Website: lowes
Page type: account-selection
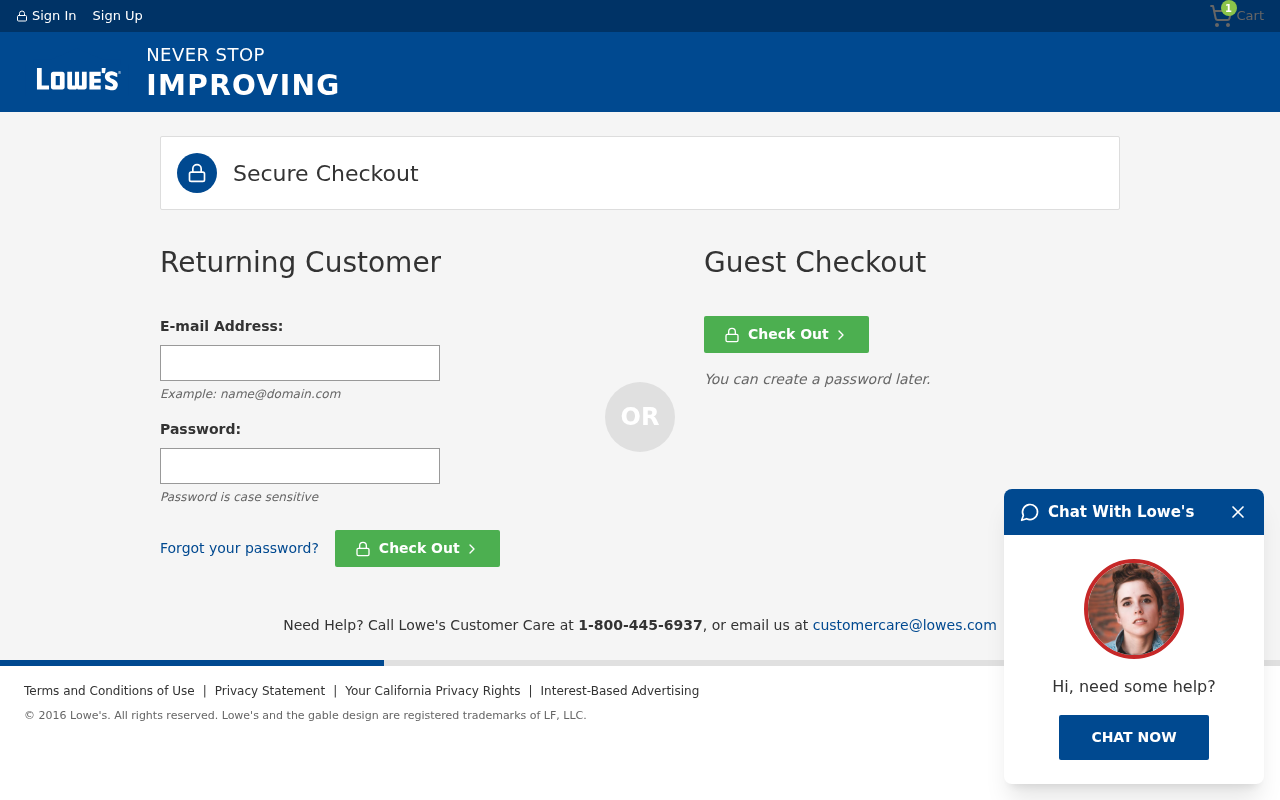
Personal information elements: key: PII_LOGIN_USERNAME
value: erin9698
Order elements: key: ORDER_NUM_ITEMS
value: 1